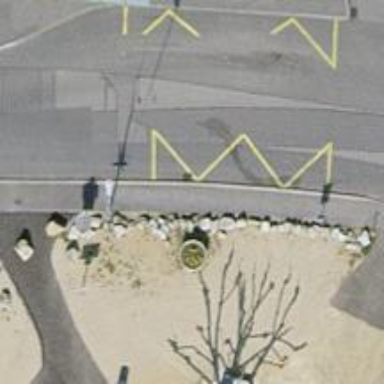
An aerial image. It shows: Bus stop with shelter for public transport.